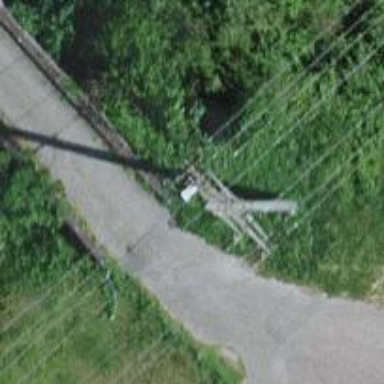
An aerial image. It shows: Concrete power pole.